Question: Below is a screenshot of my current situation. Is it possible to make the text within the blob.svg white, and the text outside the blob.svg the color of the blob (#e60050)?
There is also a parallax effect on this particular element. The blob scrolls slower than the text. Therefore the text does not always overlap the blob in the same way/position. Based on the scrolling position, the text may even be completely within or without the blob.
I have been messing around with various implementations of mix-blend-mode now, but i can't seem to figure it out.
Current situation
'''
<div id="sf-coming-up">
<div class="title">Binnenkort in ons theater</div>
<img class="blob" src="/assets/blob_vector_1.svg" />
</div>
'''
'''
.blob {
position: absolute;
top: 0;
right: 20%;
z-index: -1;
}
.title {
padding-top: 50px;
color: #FCFBFA;
mix-blend-mode: difference;
}
'''

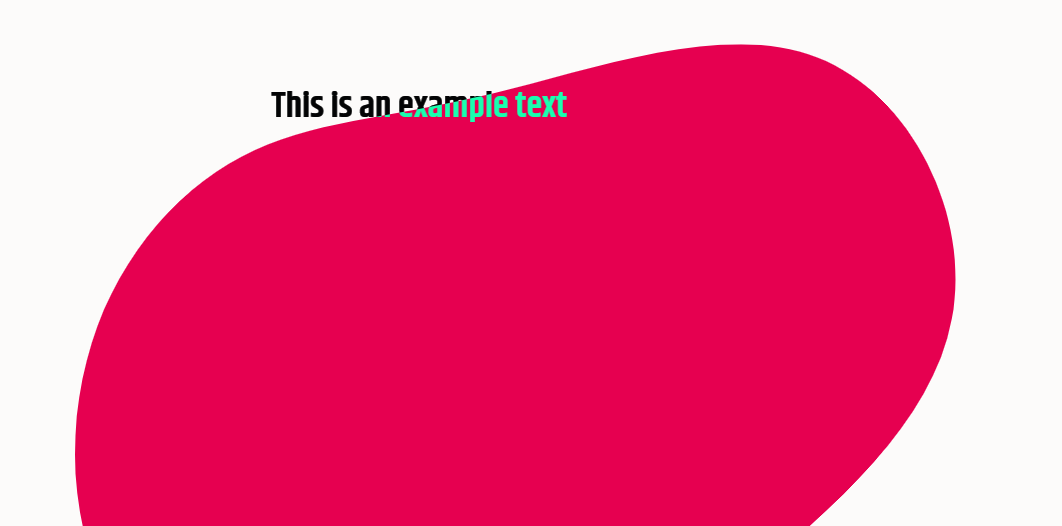
Answer: You can try using inverted colors and re-inverting the whole thing with a CSS filter like so:
'''
body {
margin: 0;
}
#sf-coming-up {
filter: invert(1);
height: 100vh;
}
.blob {
position: absolute;
top: 15%;
right: 15%;
z-index: -1;
width: 70%;
height: 70%;
border-radius: 25% 75% 25% 50% / 75% 25% 50% 25%;
background: springgreen;
}
.title {
padding: 25vh 0 0 12.5vh;
color: springgreen;
mix-blend-mode: difference;
}
'''
'''
<div id="sf-coming-up">
<div class="title">Binnenkort in ons theater</div>
<div class="blob"></div>
</div>
'''
<URL>